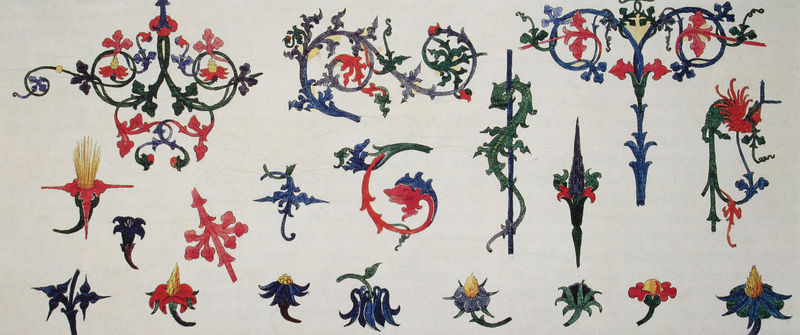
Titel: Florale Ornamentstudien
Künstler: Friedrich von Gärtner
Standort: München
Institution: Architekturmuseum der Technischen Universität
Schlagwörter: blau, blätter, vogel, weiß, aquarell, gelb, grün, blume, blumen, bunt, schwarz, skizze, zeichnung, blüte, blüten, rot, tiere, muster, ornament, zweige, stoff, blatt, pflanze, pflanzen, schön, ranken, farbig, stab, studie, farben, farbe, violett, dekoration, tapete, dekor, floral, ornamente, verzierung, stil, zierlich, blütenblätter, buch, motiv, illustration, strich, schlange, entwurf, ranke, ornamental, voluten, mittelalter, stange, enzian, entwürfe, musterbuch, vorlage, vorlagen, skizzen, drachen, drache, wort, fische, akelei, verziehrung, zeichnungen, aquarelle, rocaille, buchmalerei, roncaille, sehr schön, liz, lyz